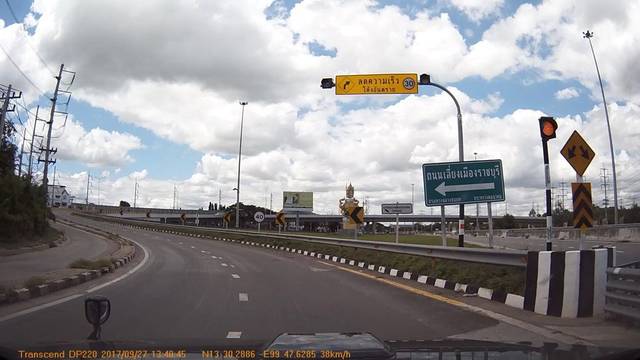
Region: Thailand
Coordinates: 13.505, 99.794